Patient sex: M
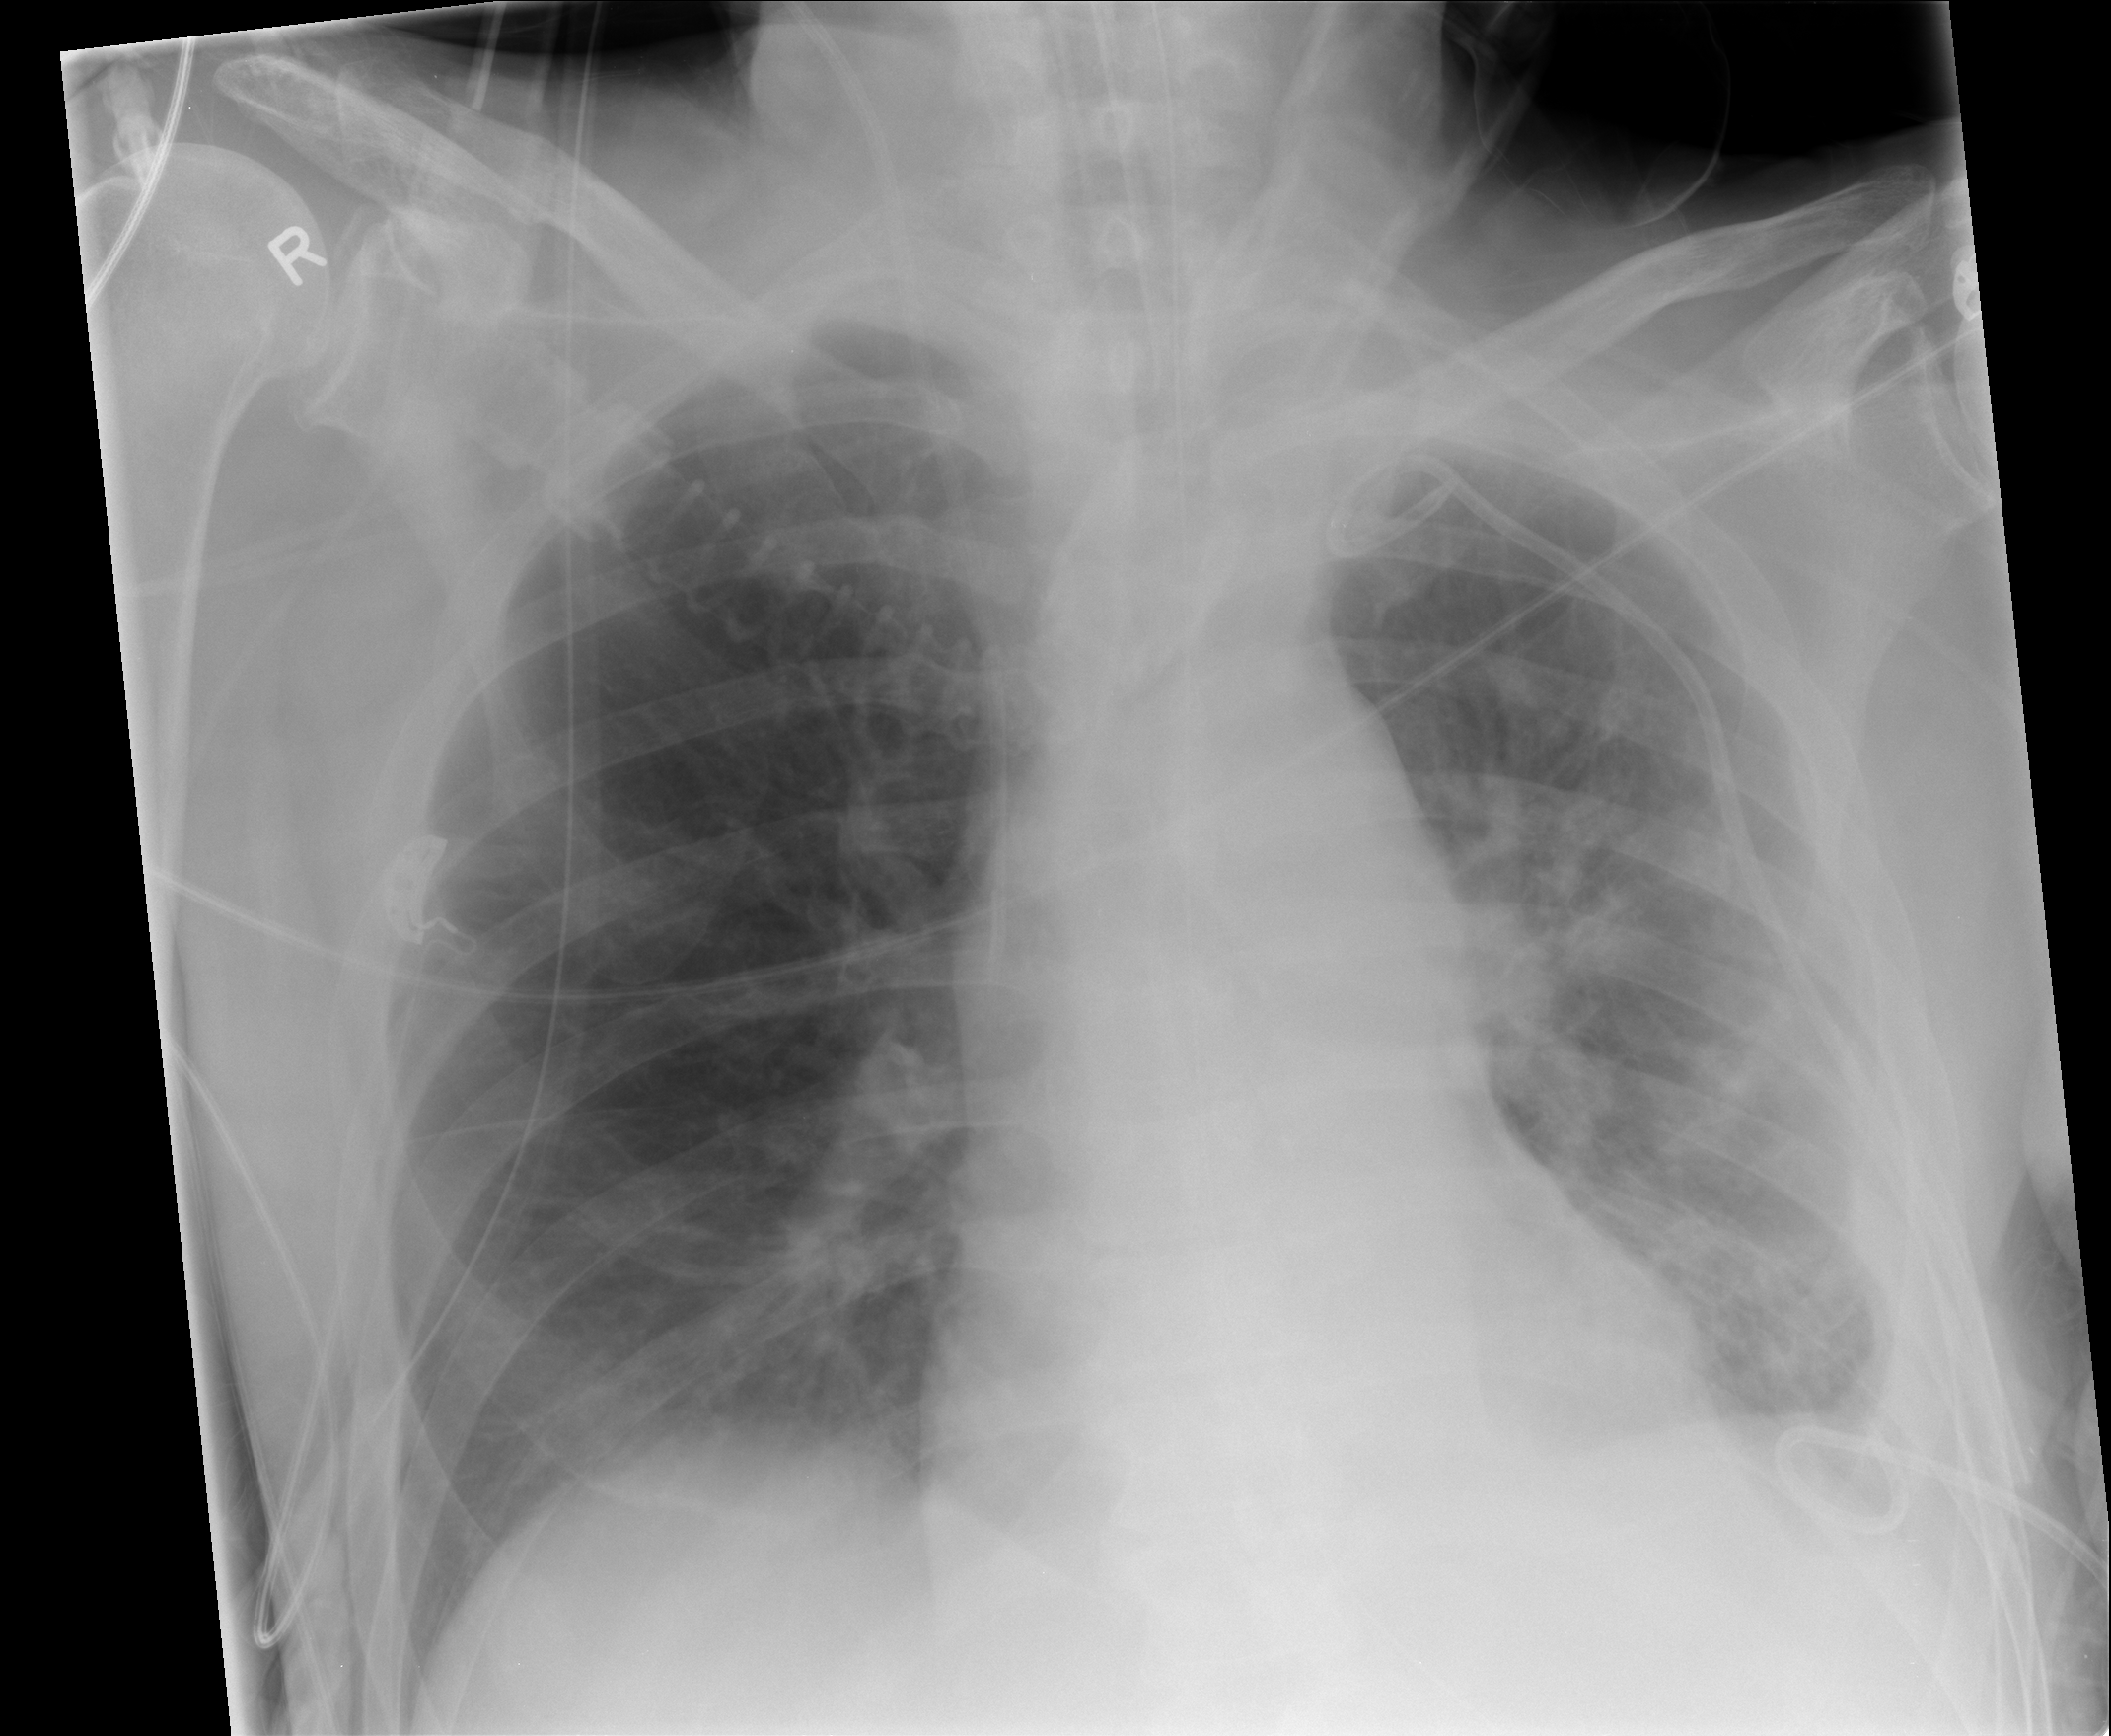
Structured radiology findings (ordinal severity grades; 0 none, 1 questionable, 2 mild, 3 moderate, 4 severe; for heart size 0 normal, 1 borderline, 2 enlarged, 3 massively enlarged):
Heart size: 1
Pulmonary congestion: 1
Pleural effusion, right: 1
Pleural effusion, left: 2
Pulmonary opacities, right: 0
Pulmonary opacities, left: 2
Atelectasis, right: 2
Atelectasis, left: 3